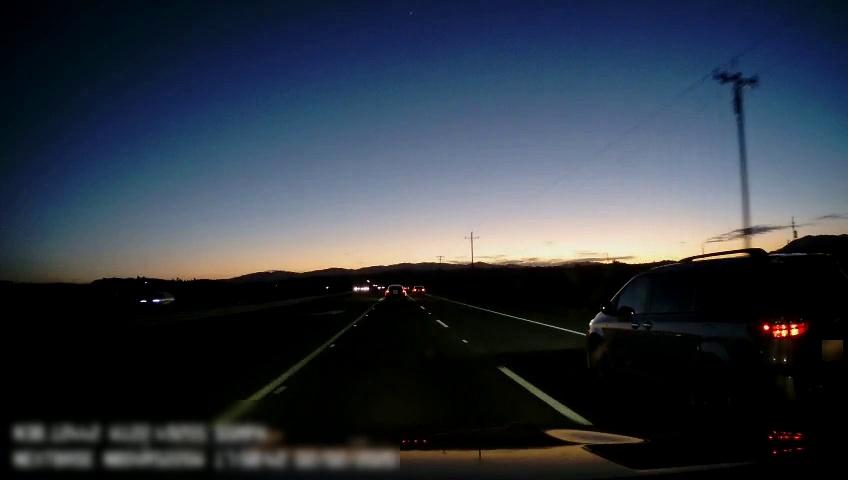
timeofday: Dusk/Dawn/Twilight
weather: Sunny
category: Drivable Space
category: Vehicles | Car
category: Vehicles | SUV
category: Vehicles | SUV
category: Vehicles | SUV
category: Lanes | Current Lane
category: Lanes | Current Lane
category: Lanes | Current Lane